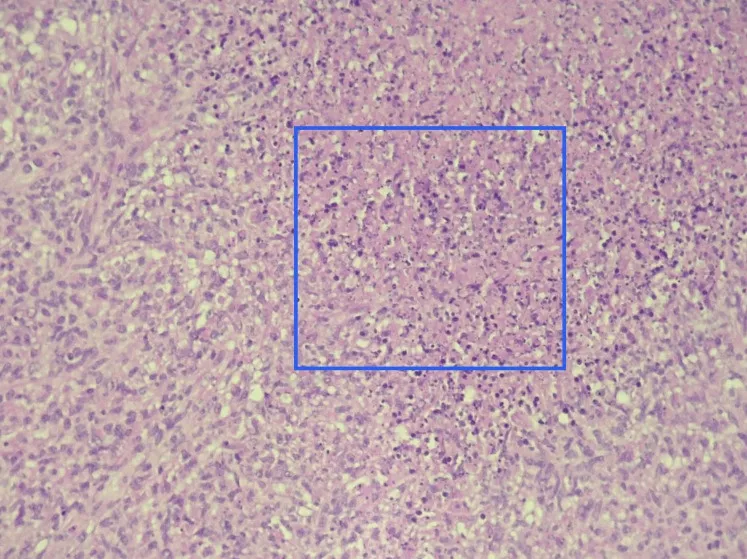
Amplified supraclavicular lymph node histology. High-power view showing the necrosis with eosinophils (inner blue area).
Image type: pathology (h&e)